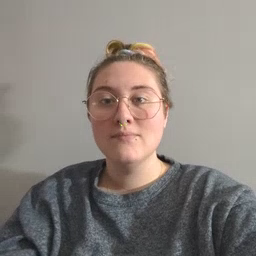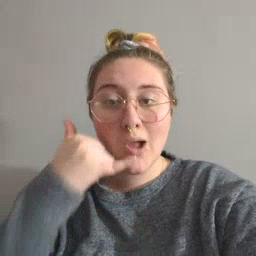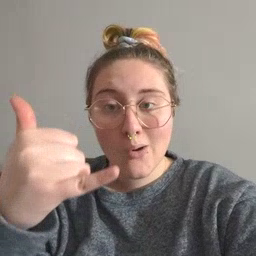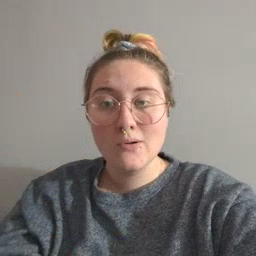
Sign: callonphone